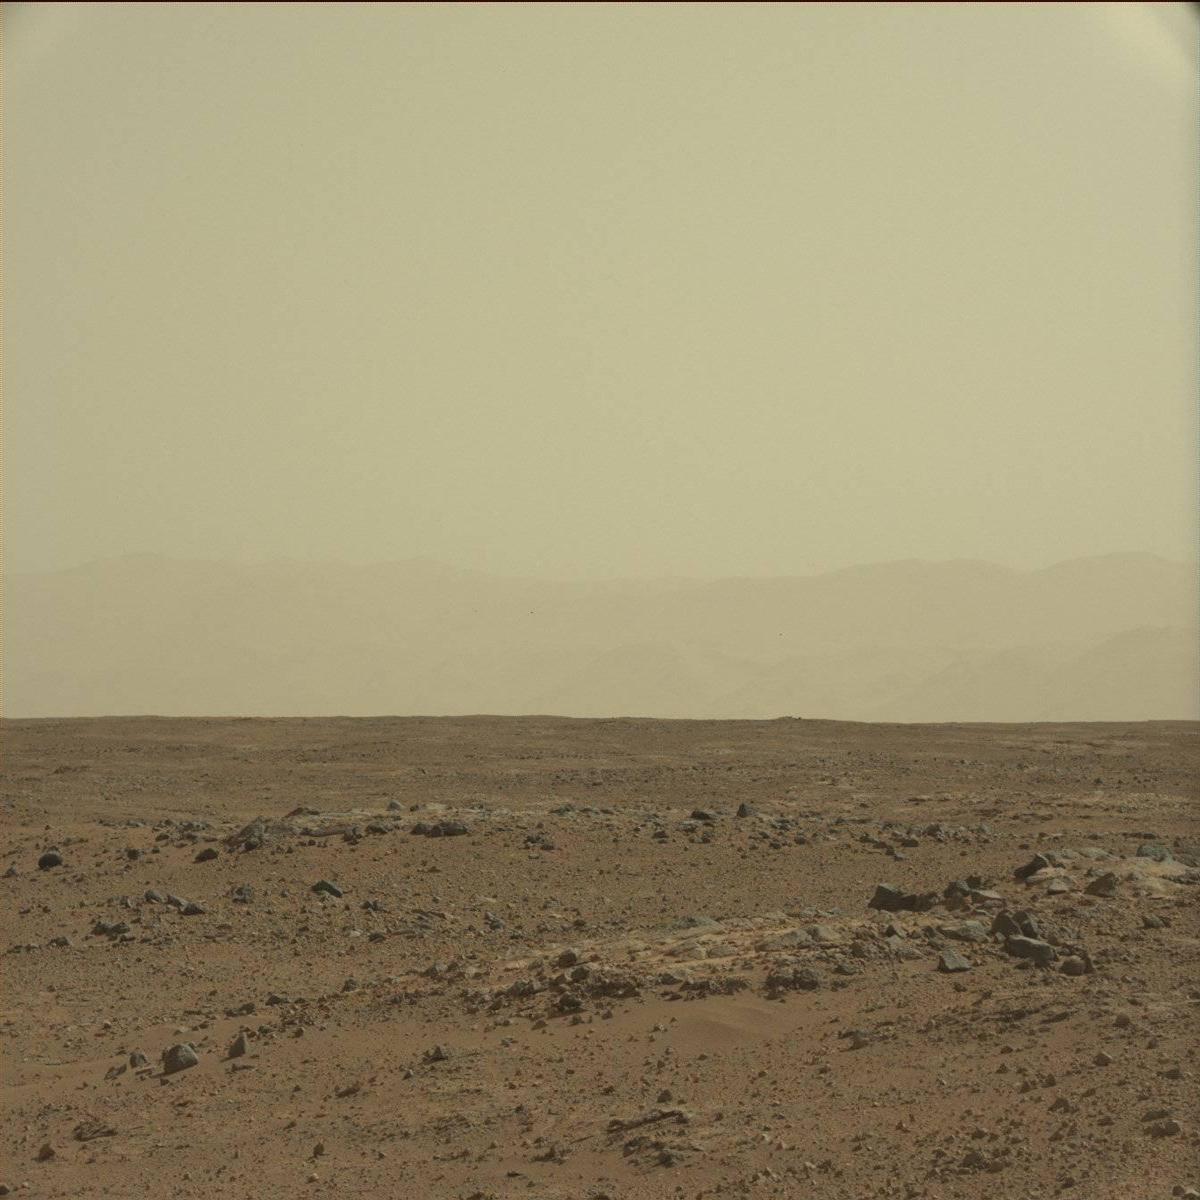
Terrain classes present: Bedrock, Ridge, Sand / Soil, Sky